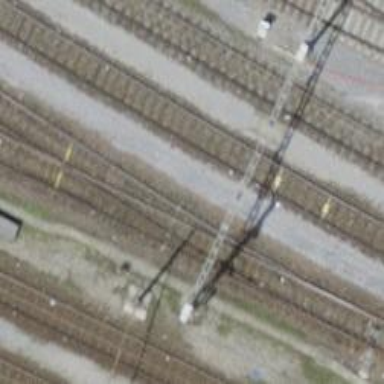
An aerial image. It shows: Siding railway with electrified contact lines at voltage of 3000 and 15000.